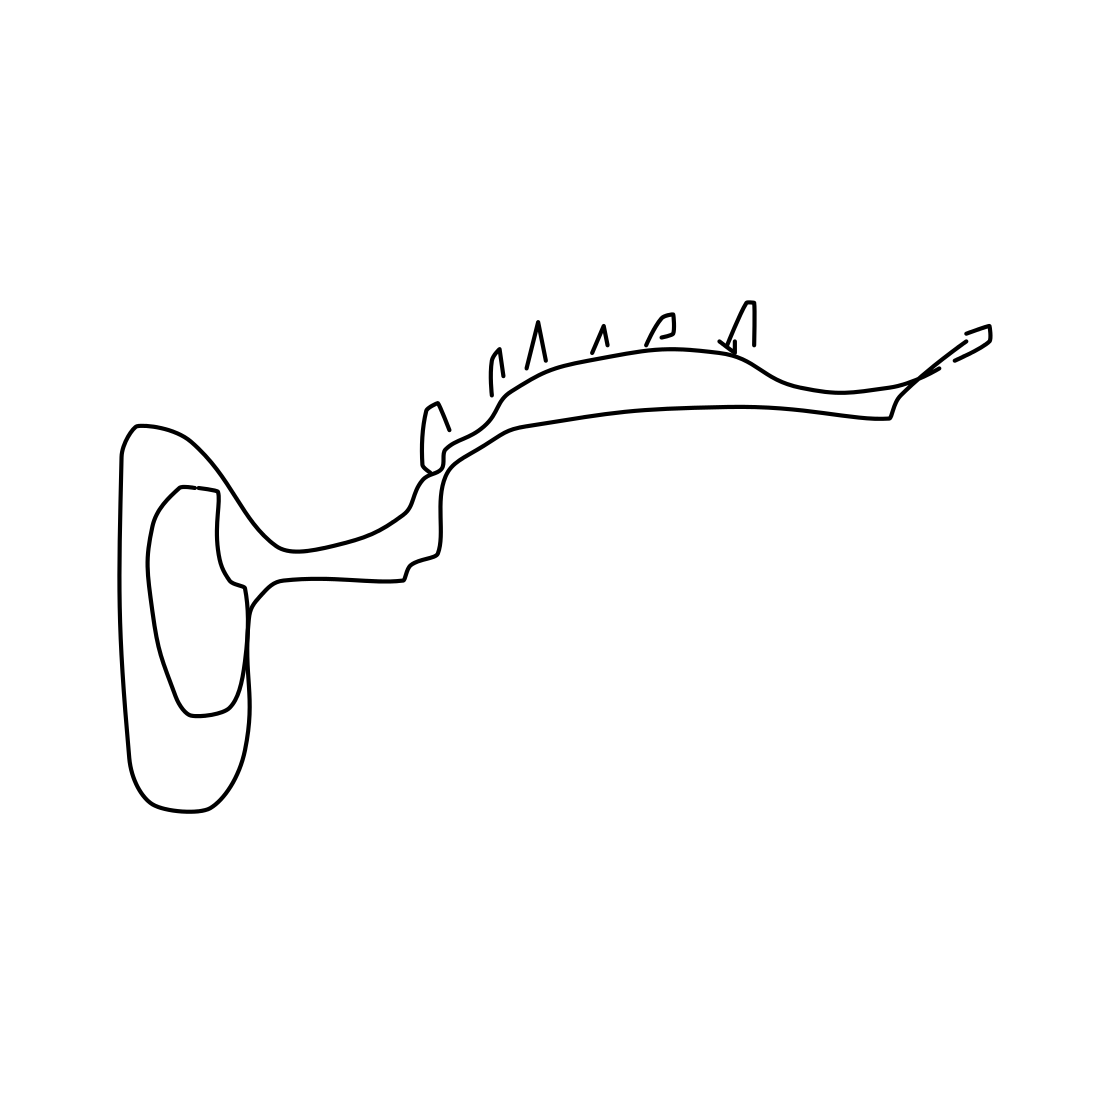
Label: saxophone